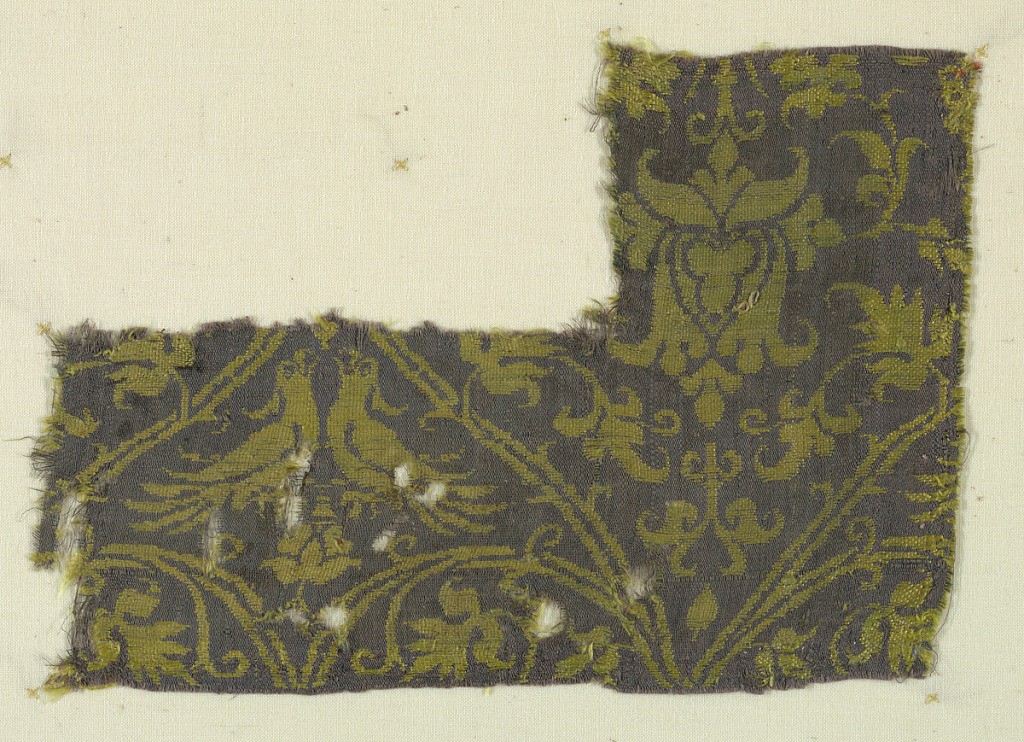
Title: Fragment
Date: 14th century
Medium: silk Technique: two integrated fabic structures, plain weave plus plain weave.
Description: Affronted birds within the arch of linear vines in green on purple.